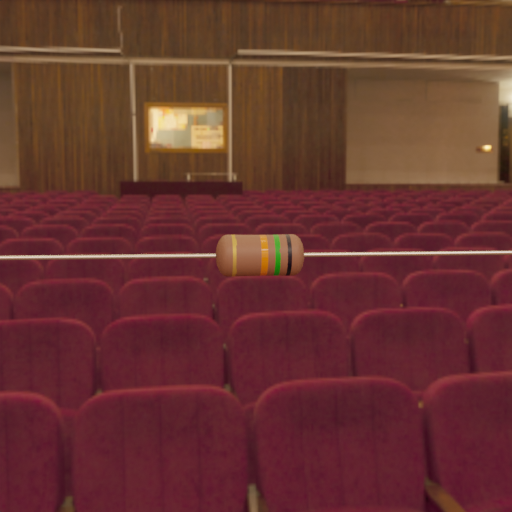
Resistor colour bands (in order): gold, orange, green, black